Question: I am trying to align divs next to each other using 'float:left' but I can't get it to work. Instead, they are aligning under each other.
'''
while ($row = mysql_fetch_assoc($result))
{
$kriterium .= '<div style="float:left;">'.$i.'</div>';
$betyg .= '<div style="float:left;">'.$row['RID'].'</div>';
$mean += $row['RID'];
$i++;
}
$meanvalue = round ($mean / ($i-1), 2);
$kriterium .= '<div style="float:left;"><b>Medelv&auml;rde</b></div>';
$betyg .= '<div style="float:left;"><b>'.$meanvalue.'</b></div>';
$html .= '
<div class="table table-condensed table-bordered neutralize">
<div>
<b>Kriterium</b>'.$kriterium.'
</div>
<div>
<b>Betyg</b>'.$betyg.'
</div>
</div>';
'''

What is wrong with the CSS code that needs to be modified so that divs are aligned like columns next to each other?
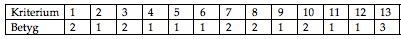
Answer: You need to set a width for each div. The width of the first div will be wider than the width of the other divs.
'''
<!DOCTYPE html>
<html>
<head>
<title>Kexx</title>
<style type='text/css'>
div.table-bordered > div {
width:420px;
}
div.table-bordered > div > div.c {
width:94px;
}
div.table-bordered > div > div {
float:left;
width:24px;
}
div.table-bordered div {
border:1px solid #333;
}
</style>
</head>
<body>
<div class="table table-condensed table-bordered neutralize">
<div>
<div class='c'><b>Kriterium</b></div>
<div>1</div>
<div>2</div>
<div>3</div>
<div>4</div>
<br style='clear:both;'/>
</div>
<div>
<div class='c'> <b>Betyg</b></div>
<div>A</div>
<div>B</div>
<div>C</div>
<div>D</div>
<br style='clear:both;'/>
</div>
</div>
</body>
</html>
'''
<URL>